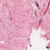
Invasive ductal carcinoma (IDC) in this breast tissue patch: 1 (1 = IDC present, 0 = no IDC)